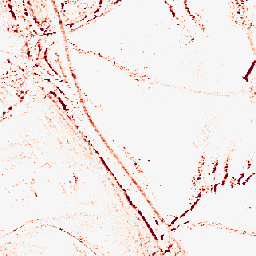
Category: morphological
Decomposition family: morphological_rect
Decomposition parameters: operation: opening
width: 5
height: 3
Upsampling method: area
Upsampling parameters: scale: 8
Upsampling scale: 8